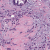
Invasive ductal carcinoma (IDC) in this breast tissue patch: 1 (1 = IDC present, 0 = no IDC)